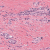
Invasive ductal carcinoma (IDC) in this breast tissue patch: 0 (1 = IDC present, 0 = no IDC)